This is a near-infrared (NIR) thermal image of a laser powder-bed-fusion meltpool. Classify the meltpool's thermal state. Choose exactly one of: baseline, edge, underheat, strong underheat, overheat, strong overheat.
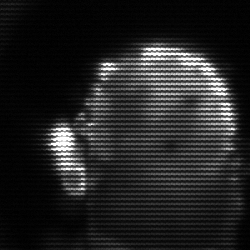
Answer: baseline